Current action and preconditions to check: trajectory_clear

Your task: For each precondition in the list above, predict whether it will hold at this action.

Consider the current scene as observed from the mobile robot's camera, and analyze the predicted future states of all dynamic agents (e.g., people, animals, vehicles, or any moving entities) within the NEXT SECOND.

IMPORTANT: Only answer "very likely" if you are absolutely certain—based on strong, clear evidence—that a dynamic agent will violate the precondition in the predicted future state. Do NOT answer "very likely" for unlikely, ambiguous, or low-probability risks.

Ask yourself for each precondition: Is there a high probability, with clear and convincing evidence, that the predicted future states of any dynamic agent will interfere with the predicted future state of the currently executing action within the NEXT SECOND, causing that precondition to fail?

Assess the risk level based on these predictions. Use "likely" or "very likely" if motions create a clear risk of interference.

Use "neutral" or "improbable" if agents are nearby but their predicted paths are clearly diverging or non-conflicting.

Failure Risk Categories: "very improbable", "improbable", "neutral", "likely", "very likely"

Answer Format: Output ONLY the probability_of_failure value from these categories: "very improbable", "improbable", "neutral", "likely", "very likely"

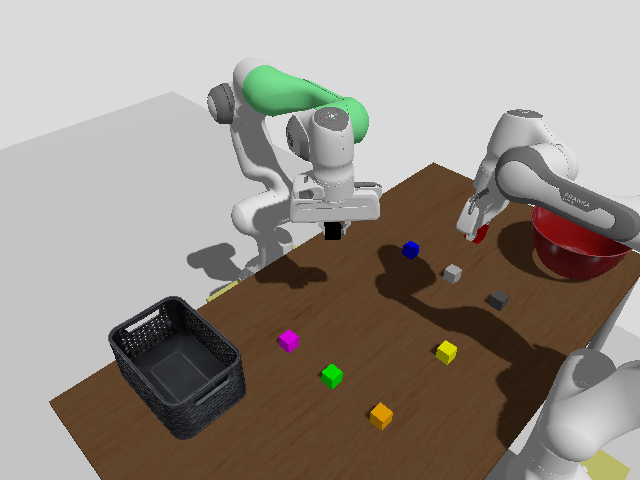

Answer: very improbable